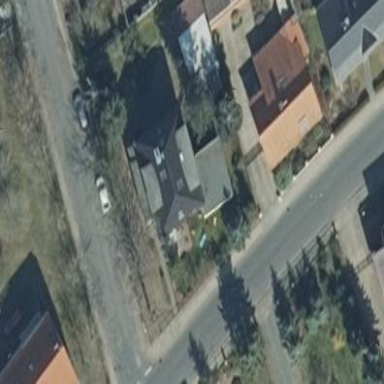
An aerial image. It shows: Hipped roof on residential building.